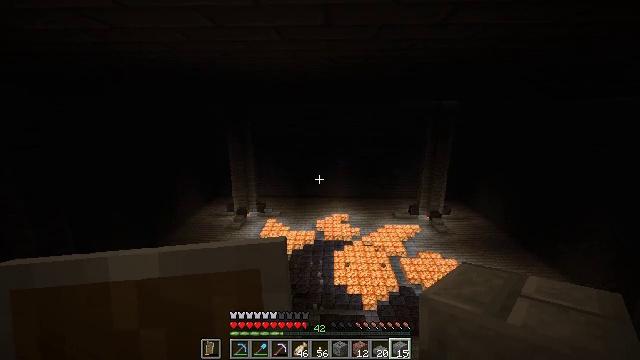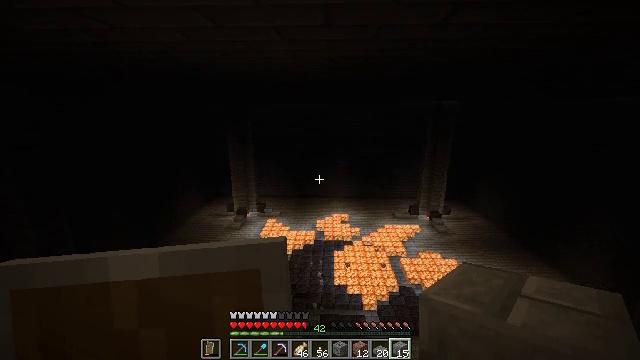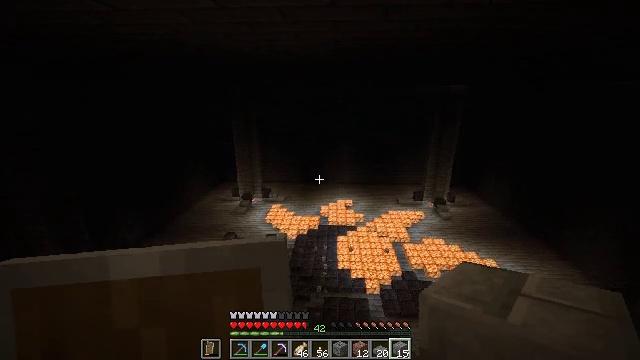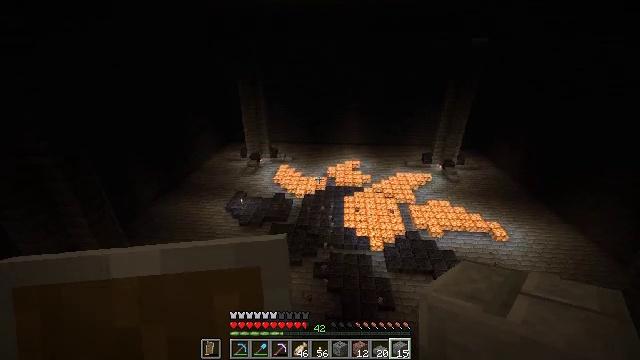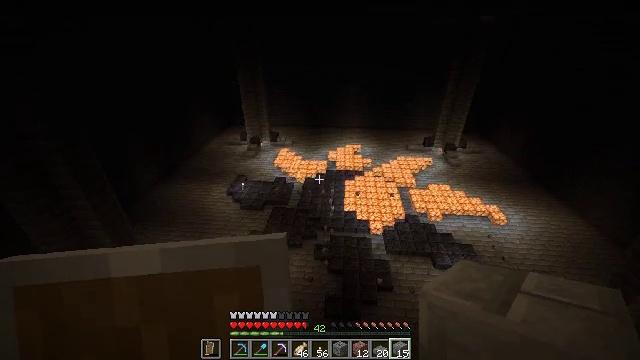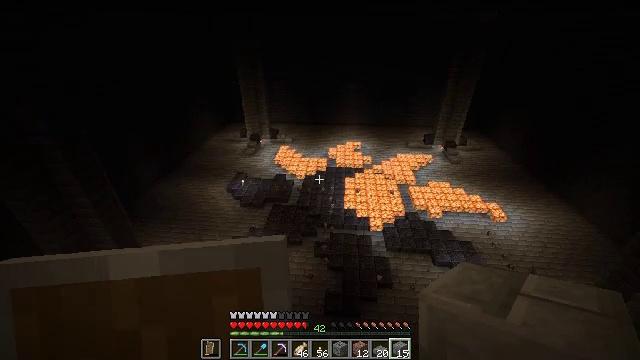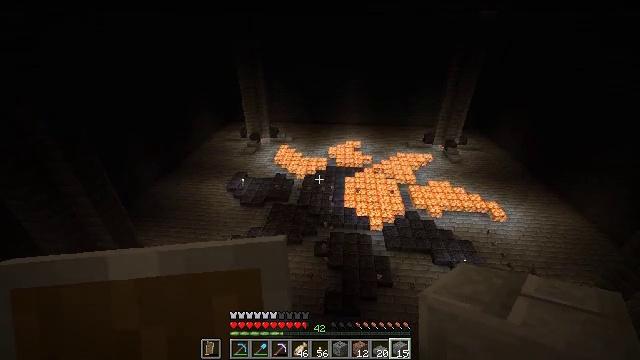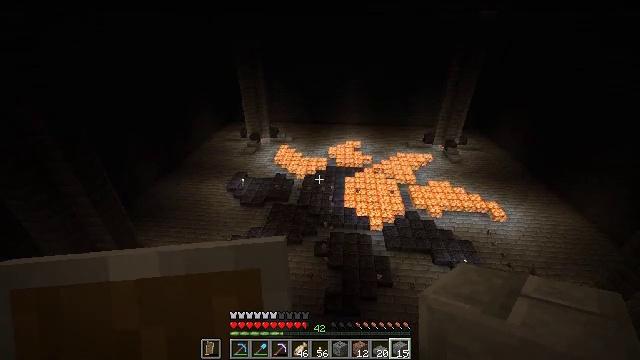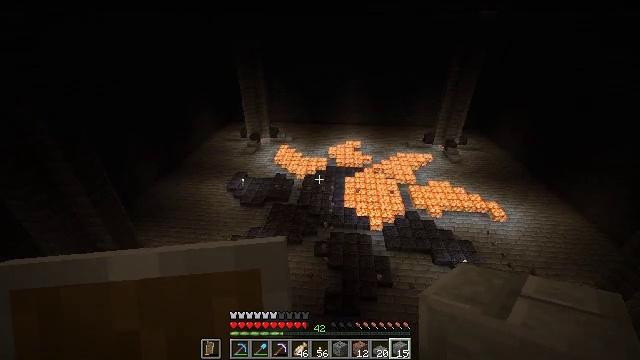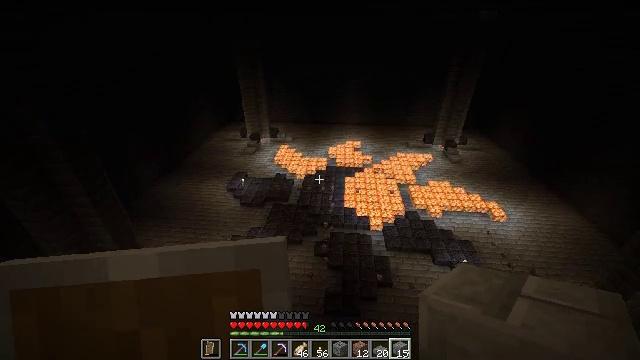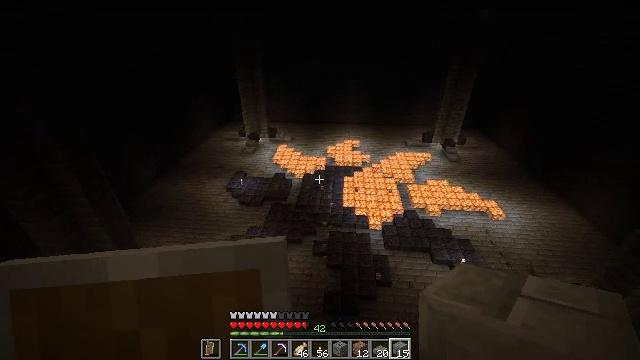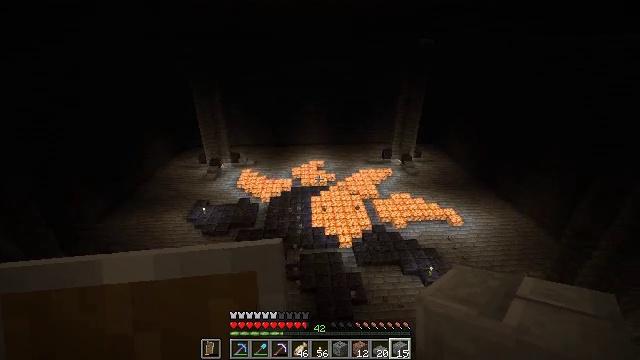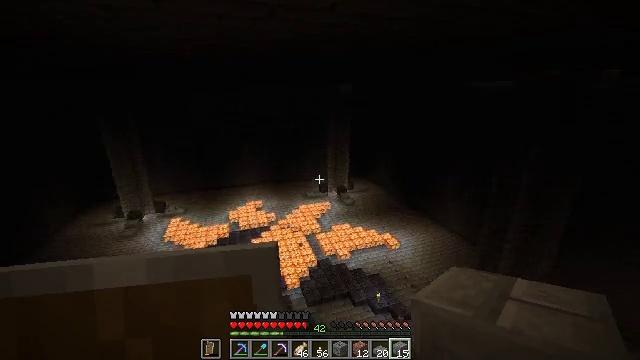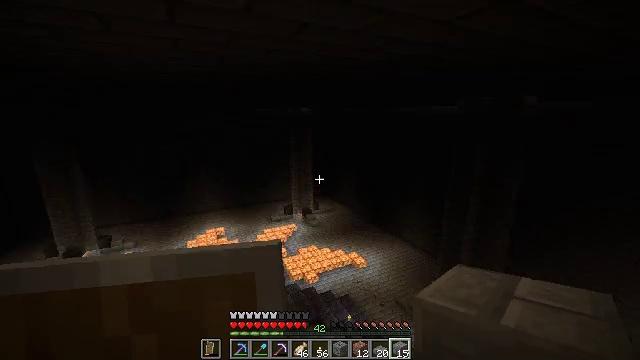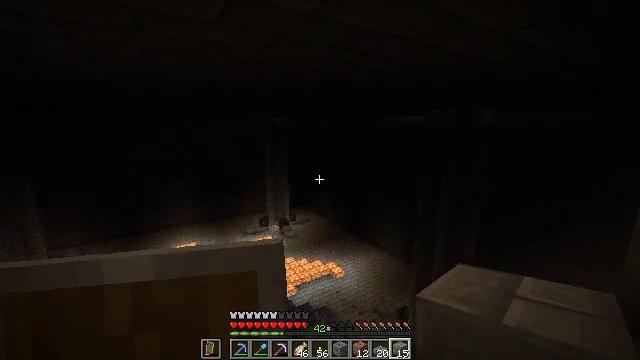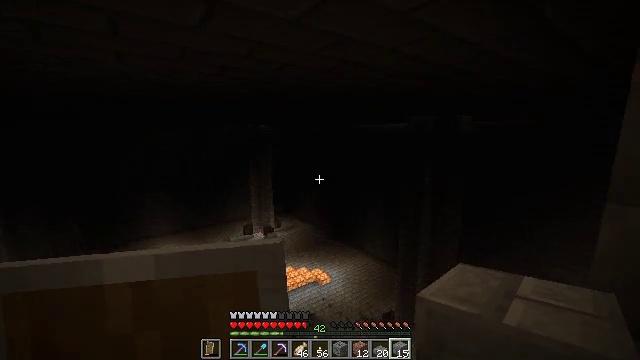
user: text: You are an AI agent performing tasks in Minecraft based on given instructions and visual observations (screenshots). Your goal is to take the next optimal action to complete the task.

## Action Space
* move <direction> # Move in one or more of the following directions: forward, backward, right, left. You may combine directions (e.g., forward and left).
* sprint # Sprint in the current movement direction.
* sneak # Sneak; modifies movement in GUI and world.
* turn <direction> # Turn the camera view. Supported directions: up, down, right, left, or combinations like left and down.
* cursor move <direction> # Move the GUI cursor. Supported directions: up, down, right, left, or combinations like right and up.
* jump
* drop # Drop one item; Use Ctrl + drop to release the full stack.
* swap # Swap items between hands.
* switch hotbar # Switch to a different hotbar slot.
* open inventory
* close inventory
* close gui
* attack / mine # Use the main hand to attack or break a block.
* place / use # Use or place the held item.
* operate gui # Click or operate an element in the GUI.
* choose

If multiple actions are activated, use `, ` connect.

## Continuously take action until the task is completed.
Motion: motion action
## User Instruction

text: Organize stones in the crafting table to craft stone bricks.
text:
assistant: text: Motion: sneak
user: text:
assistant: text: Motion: sneak, turn left and down
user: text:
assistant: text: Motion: sneak, turn left and down
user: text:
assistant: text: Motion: sneak, turn down
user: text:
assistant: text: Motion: sneak
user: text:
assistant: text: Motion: sneak
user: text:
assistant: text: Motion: sneak
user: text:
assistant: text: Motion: sneak
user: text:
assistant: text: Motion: sneak
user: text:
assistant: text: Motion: sneak
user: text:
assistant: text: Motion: sneak, turn right and up
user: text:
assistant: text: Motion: sneak, turn right and up
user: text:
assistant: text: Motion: sneak, turn right and up
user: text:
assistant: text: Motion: sneak, turn right and up
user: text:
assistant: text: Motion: sneak, turn right and up
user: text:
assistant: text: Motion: sneak, turn right
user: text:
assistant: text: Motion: sneak, turn right
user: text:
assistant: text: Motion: sneak, turn right
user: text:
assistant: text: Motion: sneak, turn right and down
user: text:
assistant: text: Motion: move right, sneak, turn right and down
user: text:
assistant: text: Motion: move right, sneak, turn right and down
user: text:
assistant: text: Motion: move right, sneak
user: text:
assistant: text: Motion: move right, sneak
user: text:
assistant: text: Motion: move right, sneak
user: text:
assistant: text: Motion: move right, sneak, turn right and down
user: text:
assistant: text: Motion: move forward and move right, sneak, turn down
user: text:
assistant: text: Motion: move forward and move right, sneak, turn down
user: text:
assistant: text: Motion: move forward and move right, sneak, turn down
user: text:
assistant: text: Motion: move forward and move right, sneak
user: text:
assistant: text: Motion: move forward and move right, sneak